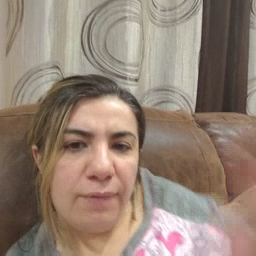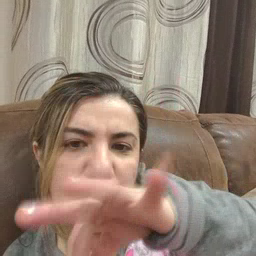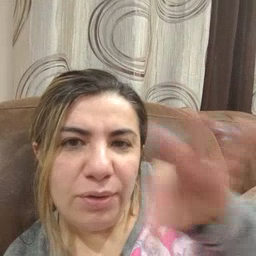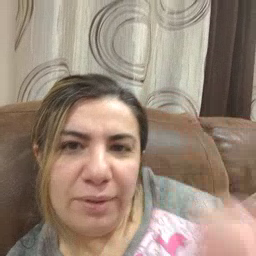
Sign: frenchfries